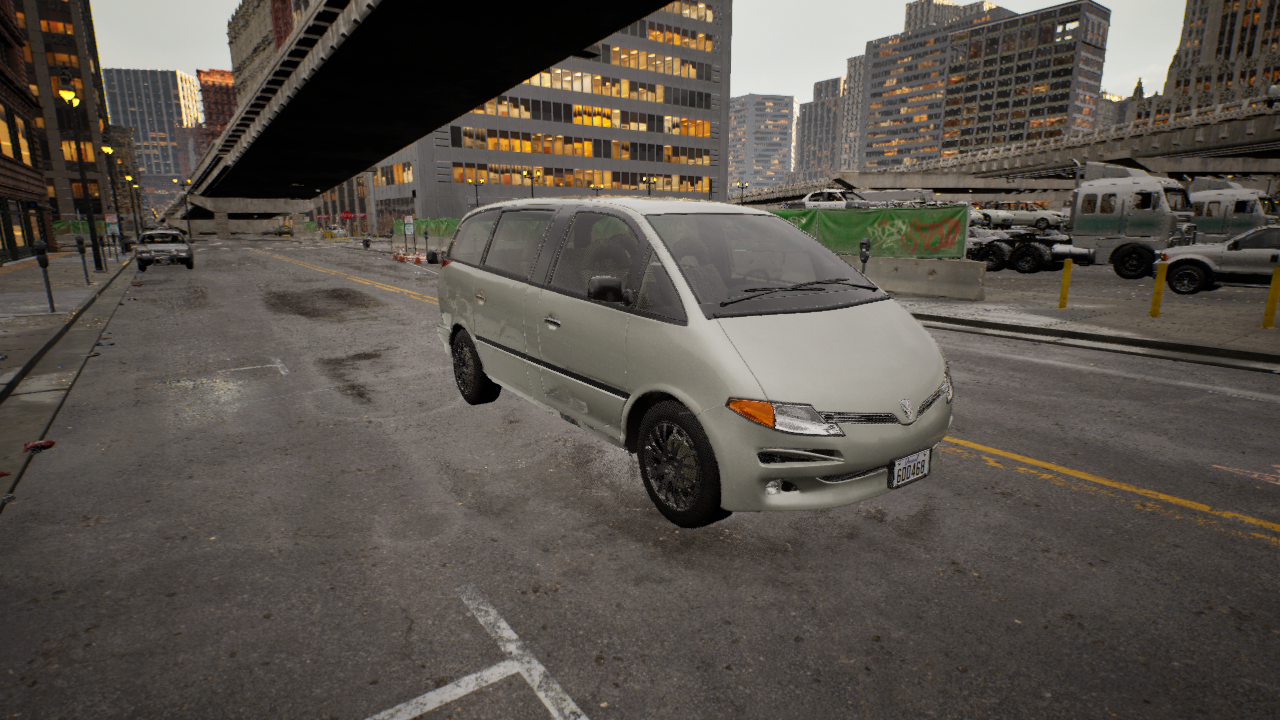
Venue: downtown
Lighting: golden hour
Vehicle rig: minivan